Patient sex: F
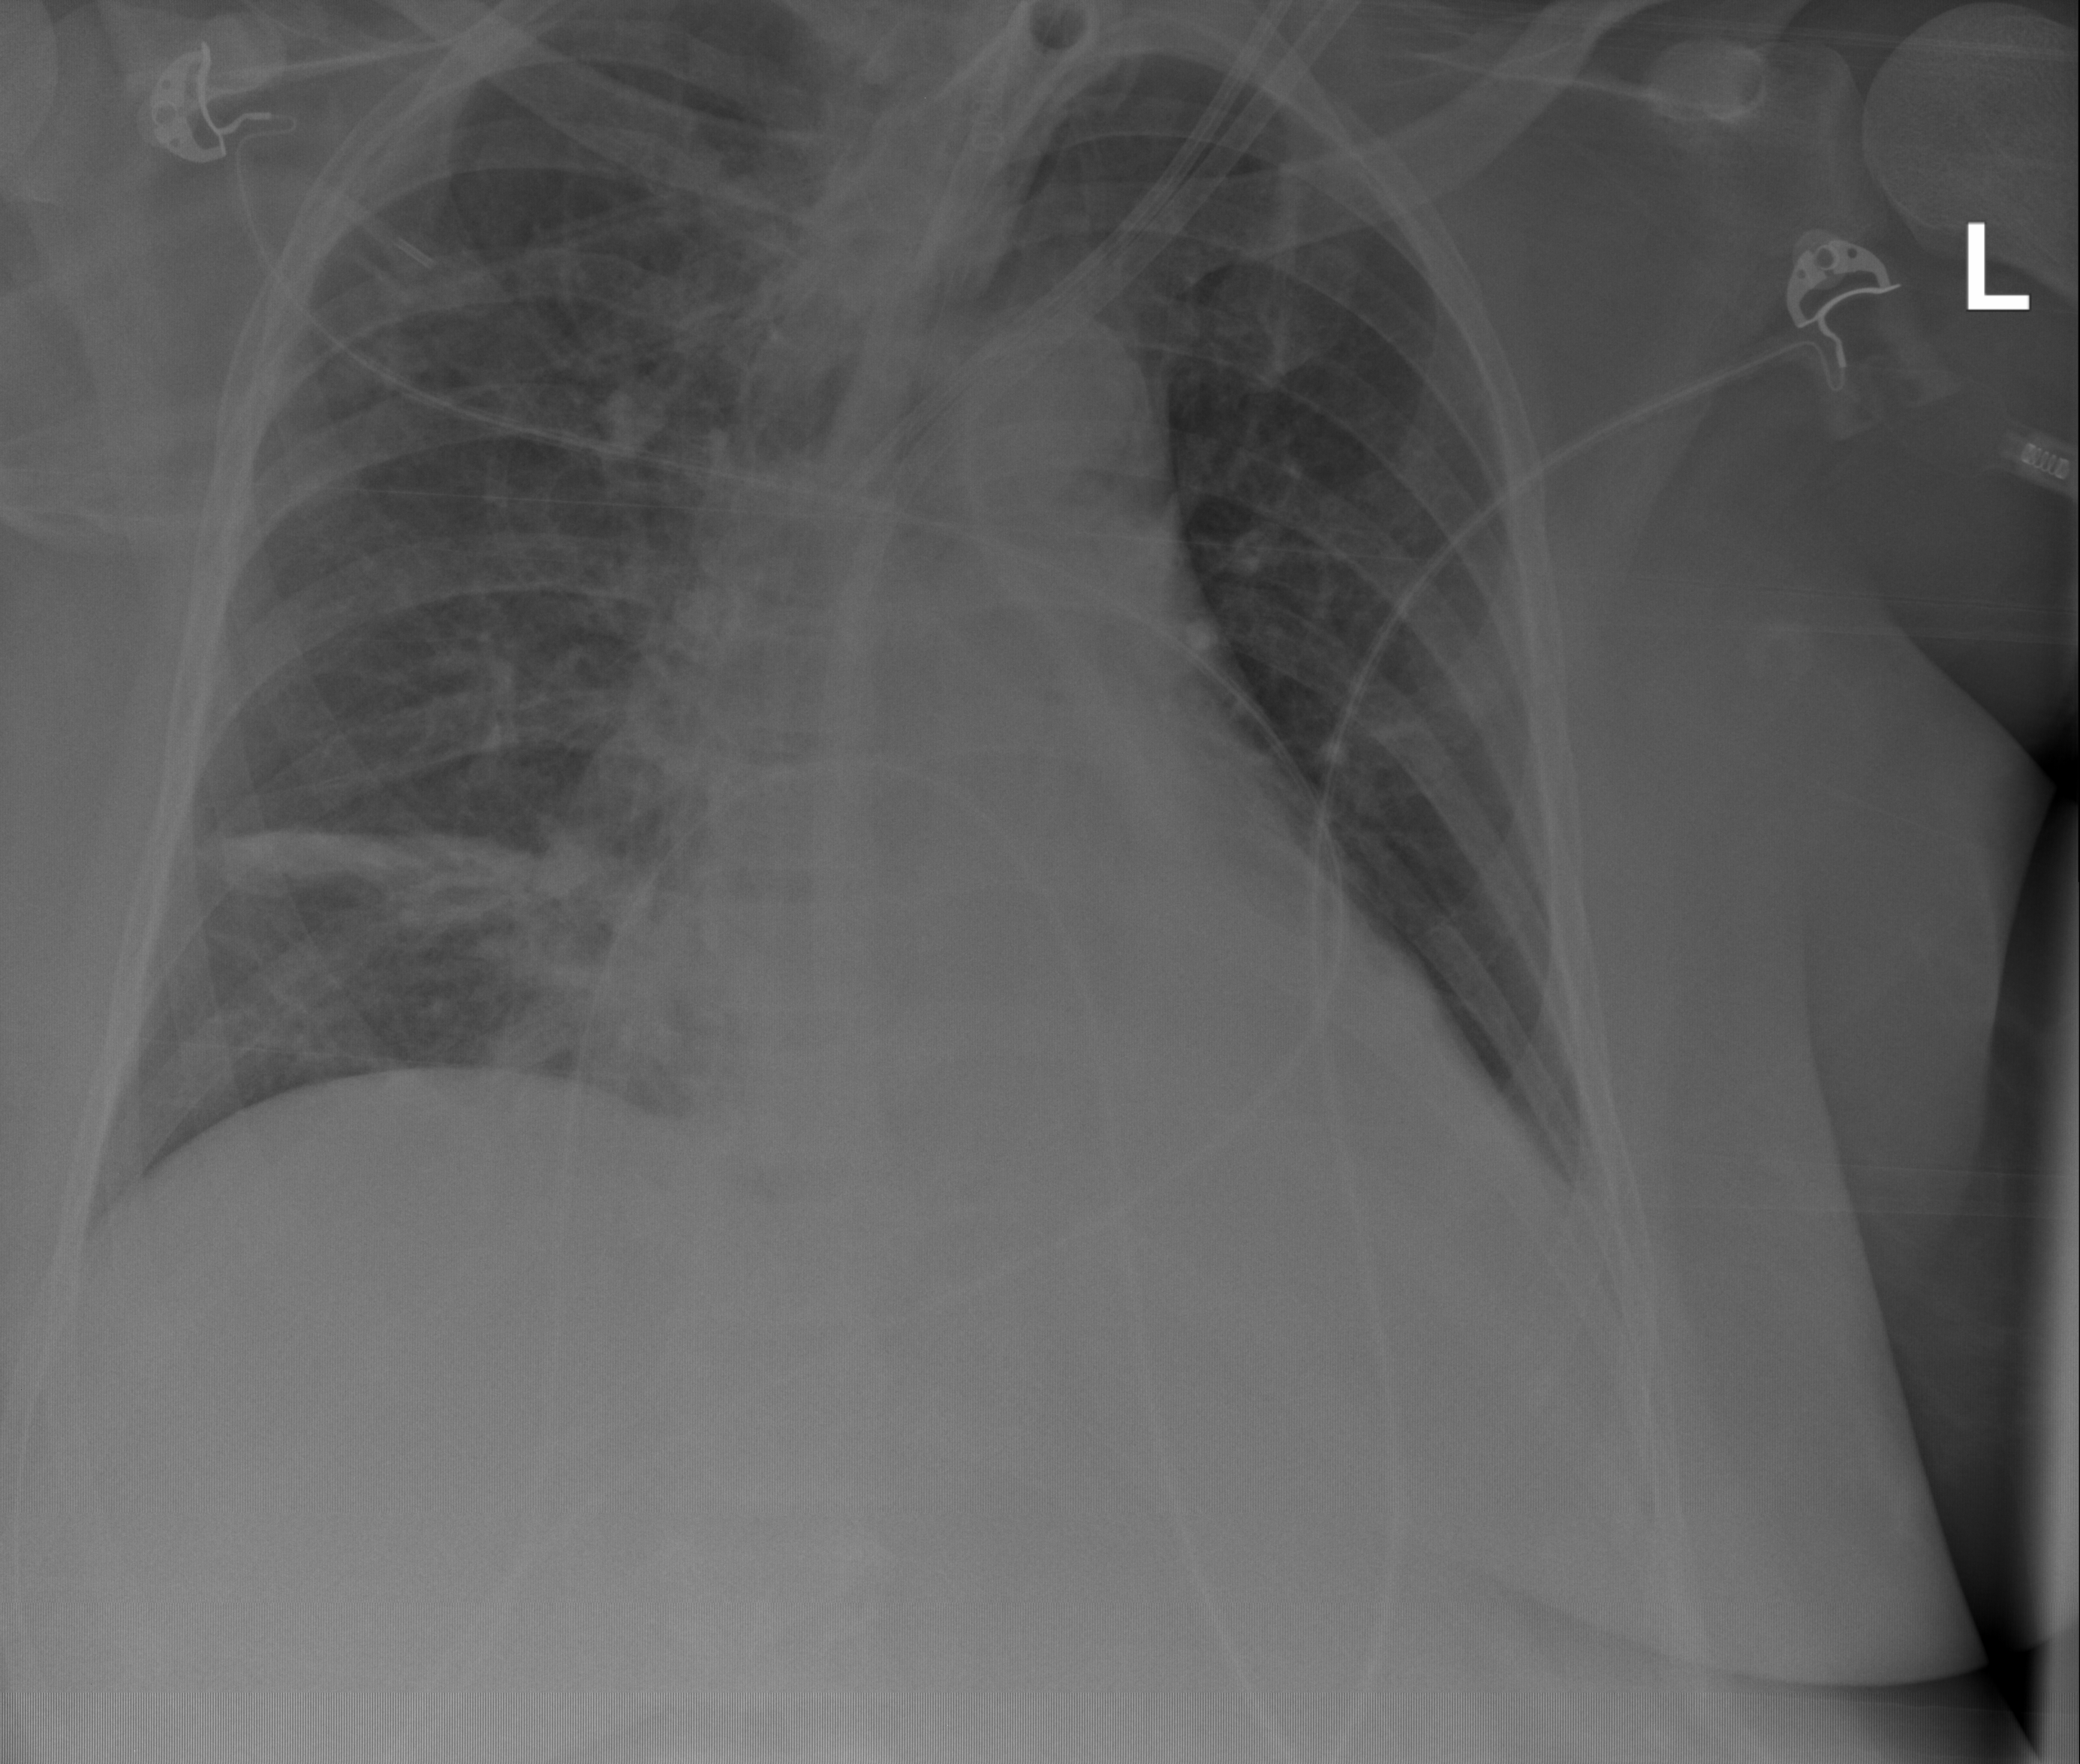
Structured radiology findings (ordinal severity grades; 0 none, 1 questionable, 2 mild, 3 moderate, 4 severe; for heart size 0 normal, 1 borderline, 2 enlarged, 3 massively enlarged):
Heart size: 0
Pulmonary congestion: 0
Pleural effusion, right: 0
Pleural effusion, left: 0
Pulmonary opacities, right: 2
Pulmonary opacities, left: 1
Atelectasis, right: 2
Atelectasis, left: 2